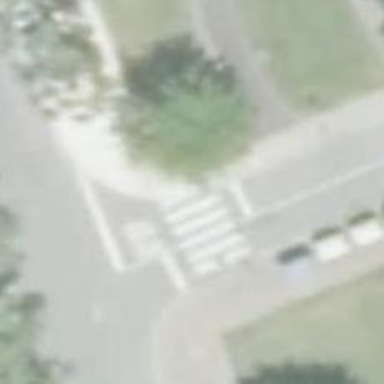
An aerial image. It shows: Marked crossing on the road.